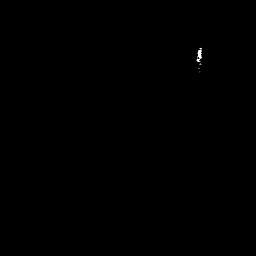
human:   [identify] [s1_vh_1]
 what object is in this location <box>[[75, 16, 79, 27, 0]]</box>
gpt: <ref>1 small ship at the top right</ref>